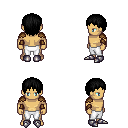
a pixel art fantasy rpg character, male body template, human, tanned skin, leather shoulder armor, white pants, black plain hairstyle, cloth bracers, metal boots, four views (front, back, left, right), 2x2 character sprite sheet, small pixel art, hard edges, no anti-aliasing